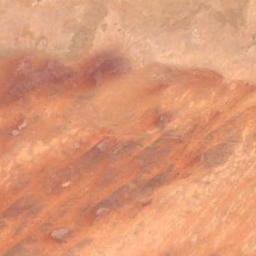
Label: desert